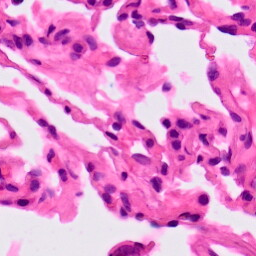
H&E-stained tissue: Lung